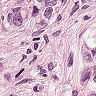
Metastatic tissue present: yes